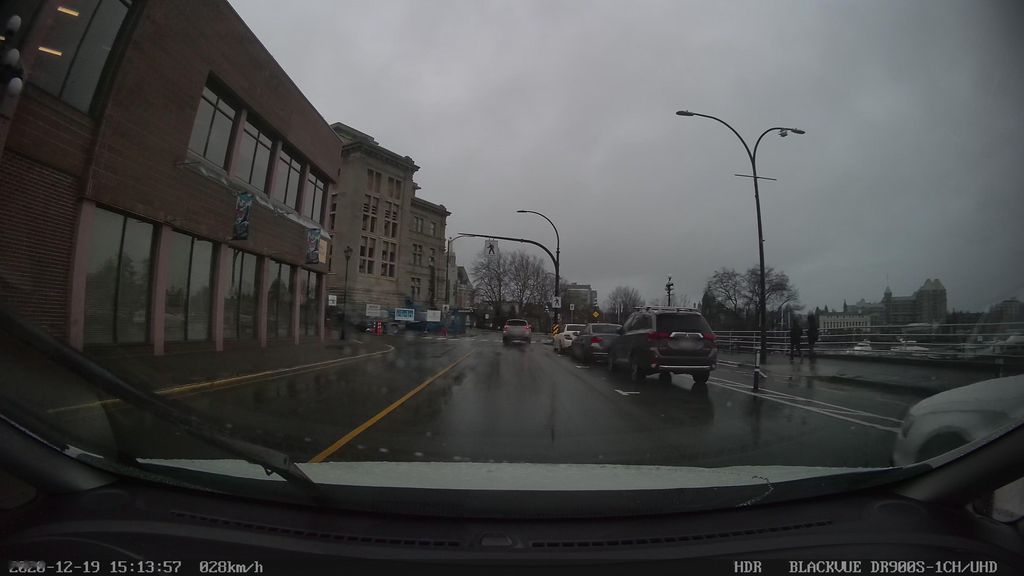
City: victoria